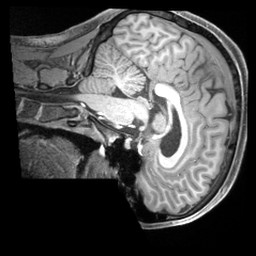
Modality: T1w
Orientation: sagittal
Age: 26
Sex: male
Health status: ill
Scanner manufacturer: siemens
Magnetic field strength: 3 T
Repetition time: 2.2 s
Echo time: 0.00218 s